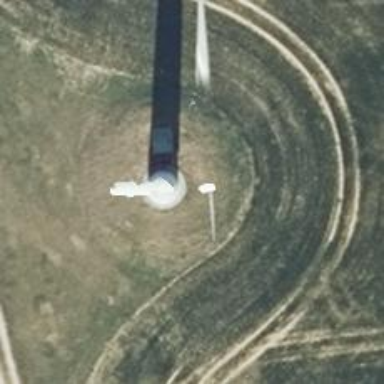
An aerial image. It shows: Wind generator using horizontal axis wind turbines.